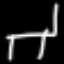
Label: chair